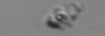
Label: detritus